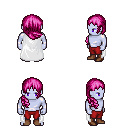
a pixel art fantasy rpg character, male body template, dark elf, purple skin, white cape, red pants, pink right-swept hairstyle, brown shoes, four views (front, back, left, right), 2x2 character sprite sheet, small pixel art, hard edges, no anti-aliasing